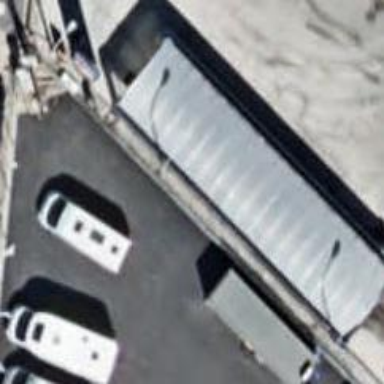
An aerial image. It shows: Car wash facility.